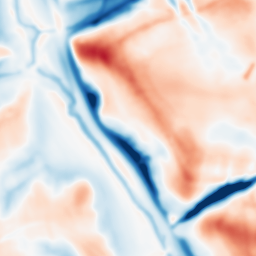
Category: multiscale
Decomposition family: dog_multiscale
Decomposition parameters: sigma_ratio: 1.4
n_scales: 6
base_sigma: 2
Upsampling method: quartic
Upsampling parameters: scale: 2
Upsampling scale: 2